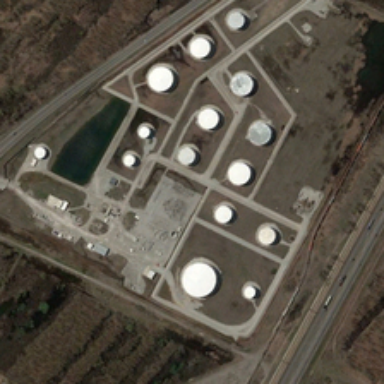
Some storage tanks are surrounded by farmlands with plants .